Interaction volume radius: 5 \u00c5
Interaction volume height: 10 \u00c5
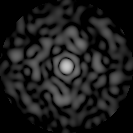
Disorder parameter: 0.7775